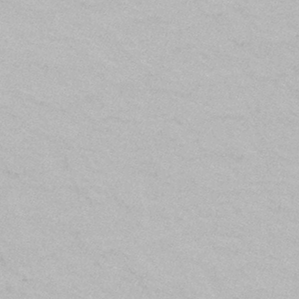
Label: frost